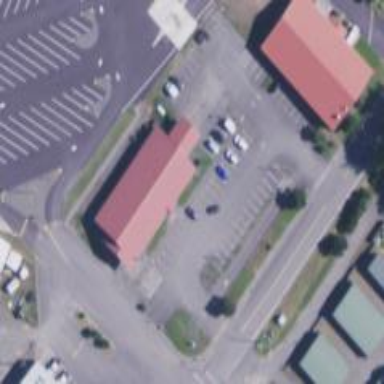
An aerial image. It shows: Post office.